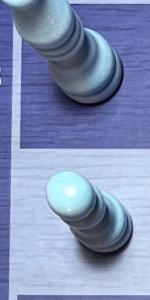
Label: Pawn_White